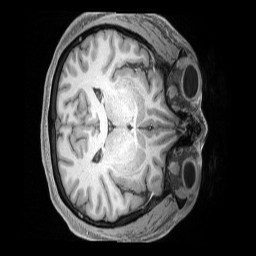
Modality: T1w
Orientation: axial
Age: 36
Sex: male
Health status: ill
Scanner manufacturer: siemens
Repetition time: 2.4 s
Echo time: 0.00231 s